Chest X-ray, PA view. Patient: 47 years old, sex F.
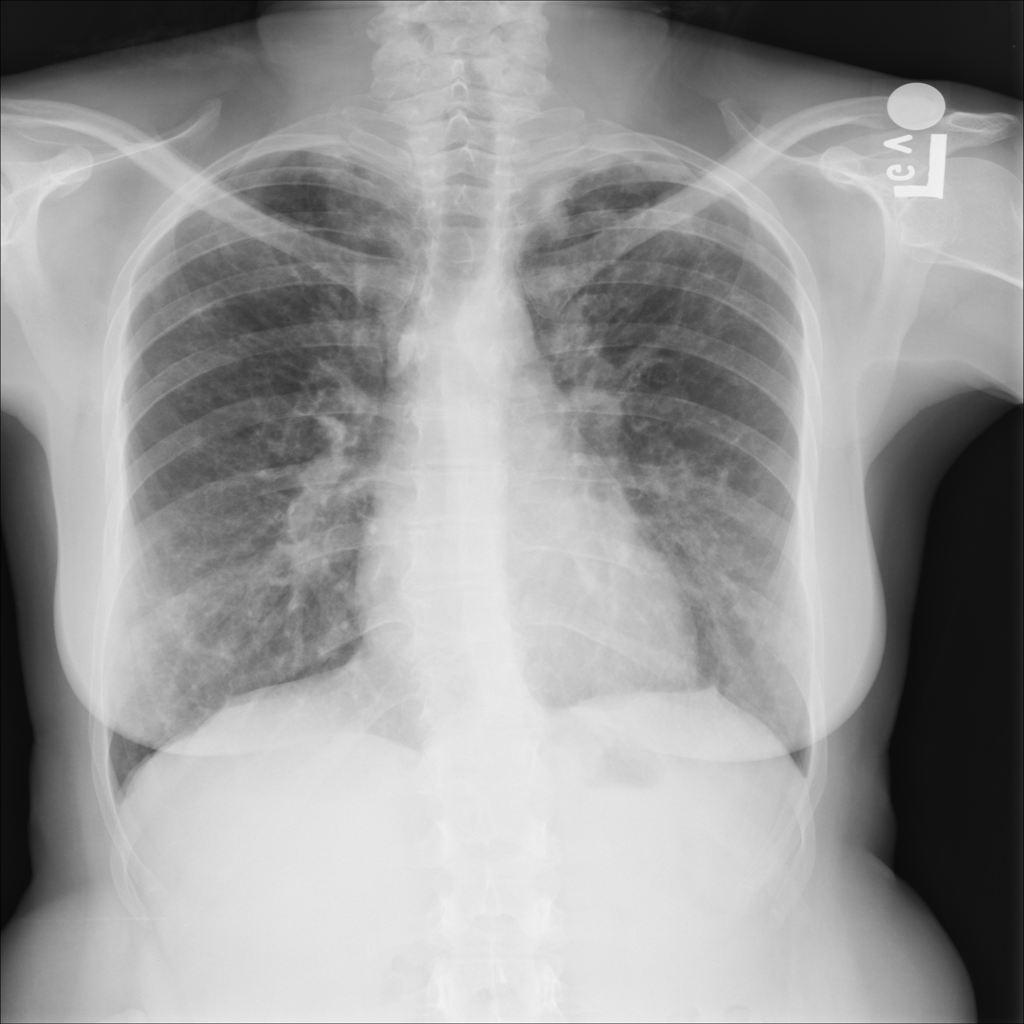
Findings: No Finding